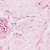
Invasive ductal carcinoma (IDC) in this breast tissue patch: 0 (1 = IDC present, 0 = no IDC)